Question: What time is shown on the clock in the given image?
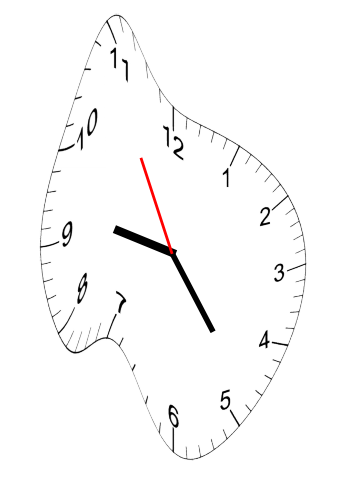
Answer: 09:23:55